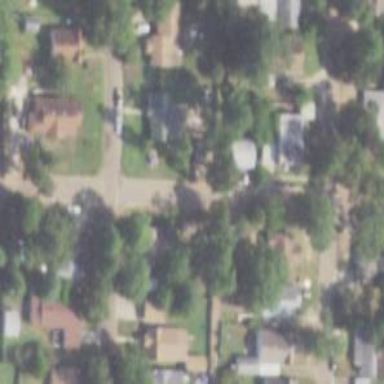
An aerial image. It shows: Alleyway designated as service road.